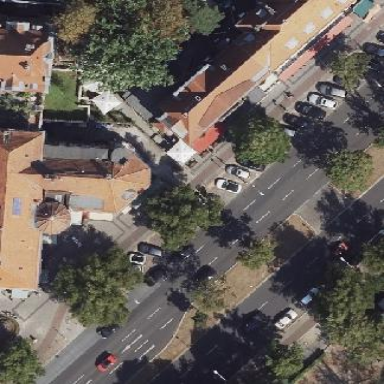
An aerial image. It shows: Parking lane.